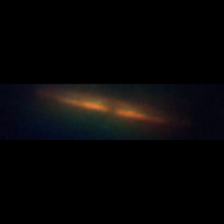
Taxon: Pennate
Group: Diatoms